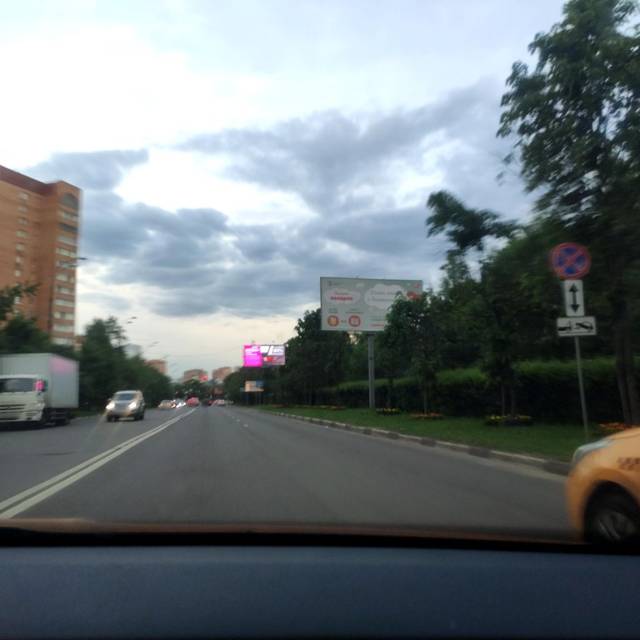
Region: Russia
Coordinates: 55.677, 37.276